Question: I have been trying to create the code for a homework assignment and have had no success.
Essentially we have to encode the following formula into python;
Equation to be encoded

I've tried messing about with the sum() function and have checked other threads with more complicated examples although these haven't been of much help.
'''
#x=sum(1/2^k)for krange(1,int(input())
#k=range(1,(int(input('Enter N:'))))
#for k in range(1,3,1):
num_range=list(range(1,3,1))#
total=0
for i in num_range:
total +=i
total
sum(num_range)
print(sum(num_range))
#k=list(1,3)
#x=1/pow(2,k)
#sum(x)
#print(sum(x))
#x=sum(k)
#k=range(1,3)
#x=sum(1/pow(2,k))
#sum(x)
#print(x)
#sum+=([1/2**k])
#print(sum(1/pow(2,k)))'
'''
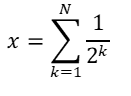
Answer: You can use Python's builtin sum method, and a generator expression:
'''
def series_sum(N):
return sum(1.0 / 2**k for k in range(1, N + 1))
'''
This works as follows:
- 'range(1, N + 1)'<URL>
The nice thing about Python is that if you read the code out loud, you would say something very similar to the words you would say while reading the mathematical expression.